Question: I am making a function in which the data I am trying to get comes in 'two columns' in 'one row' and there are multiple rows generated. The data is arranged in table and I tried to make the table with 'three columns' instead of 'two' but its not working out. Sometimes in some rows it skips one column and sometimes it output perfect 3 columns in one row. I below code works perfect for 'two columns' in each row, but how to make data appear in 'three column' in one row ?
'''
$r = 1;
$html = "";
$html .= '<table class="table table-bordered">
<tbody><tr>';
foreach($products as $pr) {
if($r != 1) {$rw = (bool)($r & 1);
$html .= $rw ? '</tr><tr>' : ''; }
$html .= '<td><strong>'.$pr->name.'</strong><br>'.'<strong>Rs '.$pr->price.'</strong><br>'.$this->product_barcode($pr->code, 30, 147).'</td>';
$r++;
}
$html .= '</tr></tbody>
</table>';
$data['html'] = $html;
'''
Here is the output screenshot. Its coming in 2 columns in one row. I want 3 columns in one row.

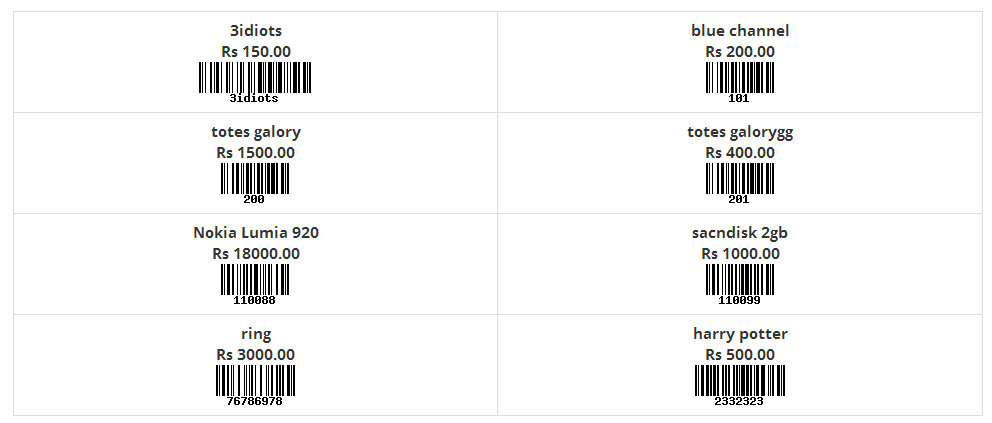
Answer: Here you go :) Modulus operator helps here.
<URL>
'''
$html = '<table class="table table-bordered"><table>';
$r = 0;
$columns = 3;
foreach ($products as $pr) {
if ($r%$columns == 0) $html .= '<tr>';
$html .= '<td>';
$html .= '<strong>'.$pr->name.'</strong><br />';
$html .= $pr->price.'<br />';
$html .= $this->product_barcode($pr->code, 30, 147);
$html .= '</td>';
if ($r%$columns == $columns || $r++ == count($products)-1) $html .= '</tr>';
}
$html .= '</tbody></table>';
'''